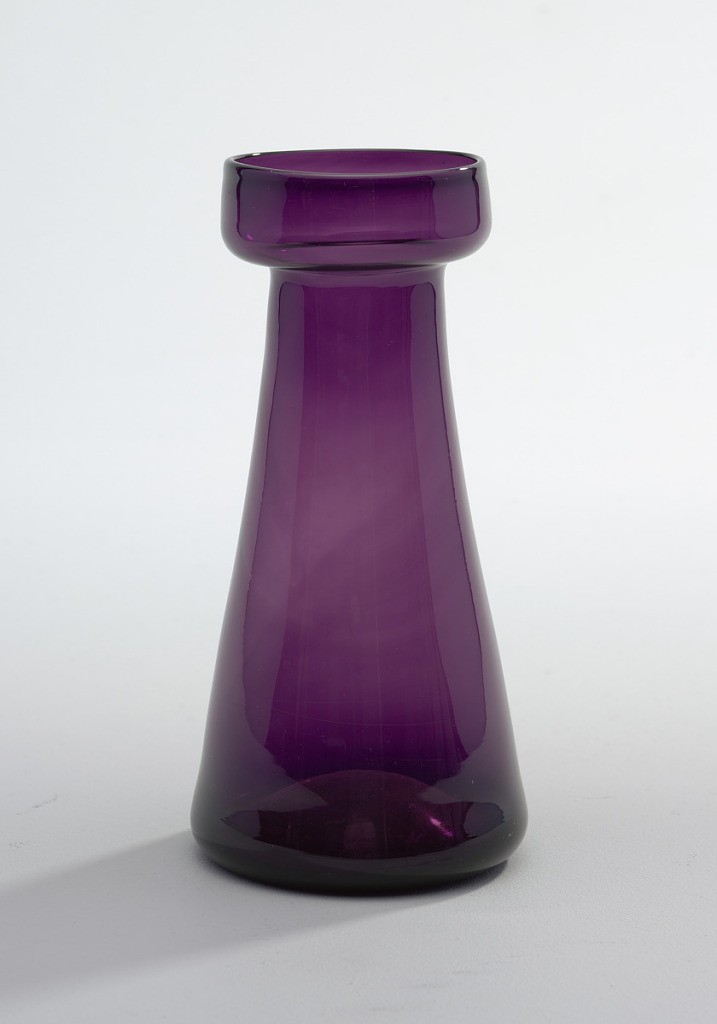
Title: Vase
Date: ca. 1800
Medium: Blown glass
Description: Tall cylindrical body tapering towards neck, wide flat lip with turned-up rim; amethyst colored glass. Hyacinth